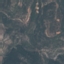
Land use / land cover class: HerbaceousVegetation